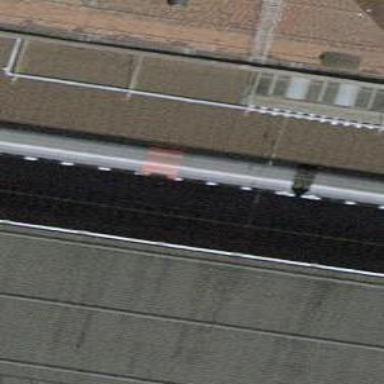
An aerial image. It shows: Public transport stop position along the railway.